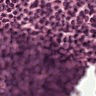
Metastatic tissue present: no